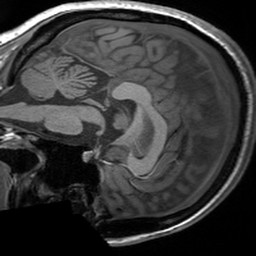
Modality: T1w
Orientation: sagittal
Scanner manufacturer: siemens
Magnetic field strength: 3 T
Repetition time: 1.54 s
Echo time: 0.00234 s